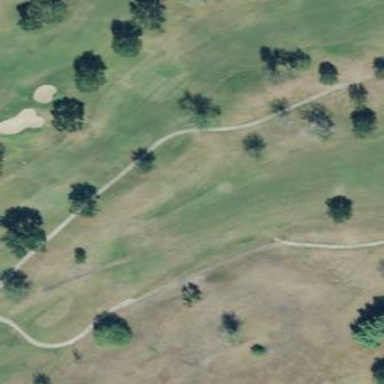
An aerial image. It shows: Scenic golf fairway.